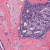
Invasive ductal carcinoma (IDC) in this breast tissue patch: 0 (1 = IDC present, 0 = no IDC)